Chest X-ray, PA view. Patient: 58 years old, sex M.
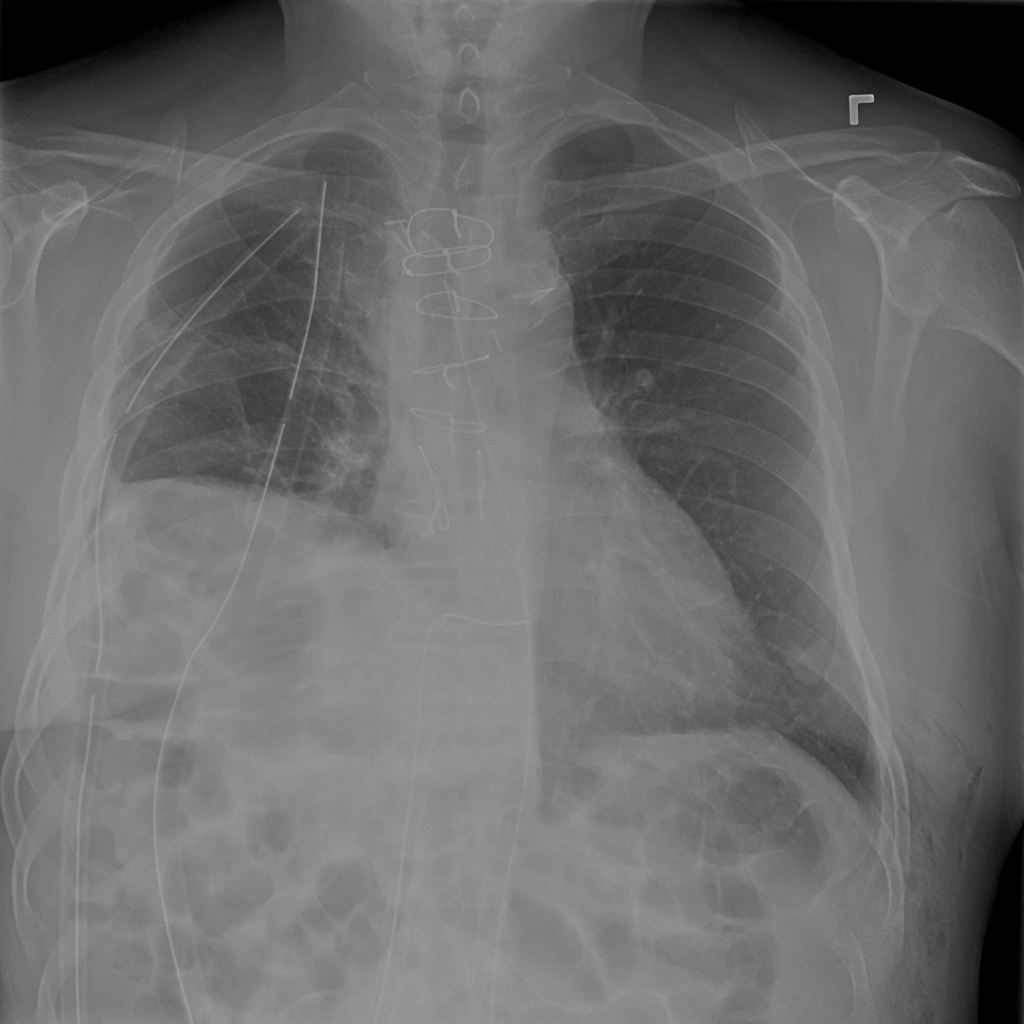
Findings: Emphysema